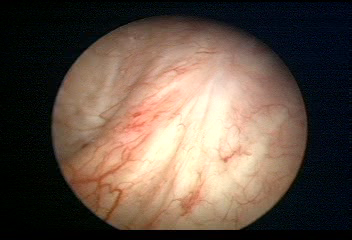
Modality: WLC
Class: Anatomical landmarks
Subclass: ResectionScar
Bladder cancer association: No
Annotated structures: Resection scar